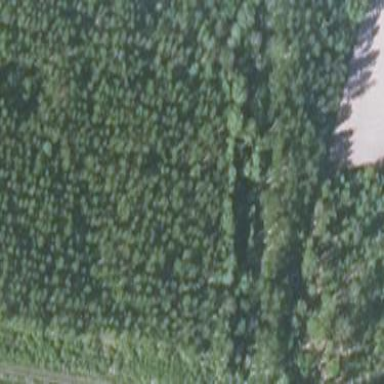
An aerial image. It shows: Forest area.